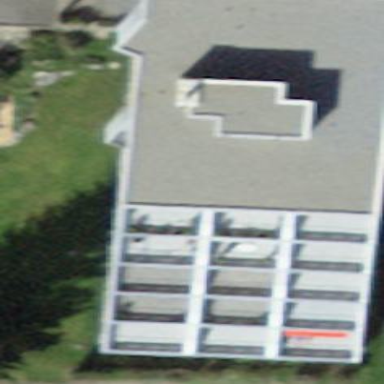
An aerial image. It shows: View of apartment building.